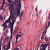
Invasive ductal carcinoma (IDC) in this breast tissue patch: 1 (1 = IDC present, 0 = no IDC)